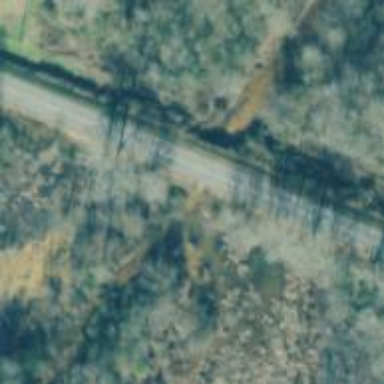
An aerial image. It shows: Culvert tunnel.